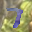
Label: 7